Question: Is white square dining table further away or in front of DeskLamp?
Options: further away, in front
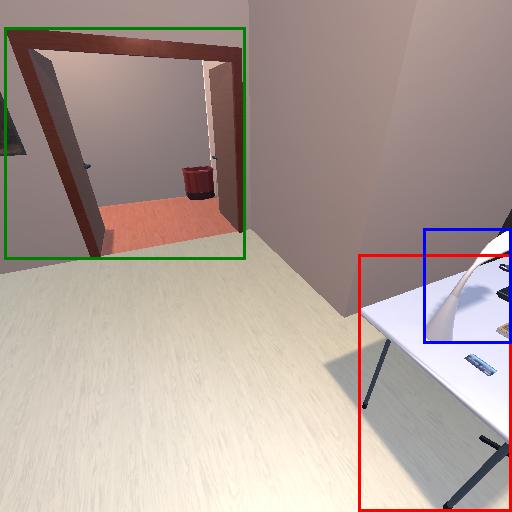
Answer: further away